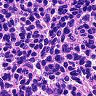
Metastatic tissue present: no